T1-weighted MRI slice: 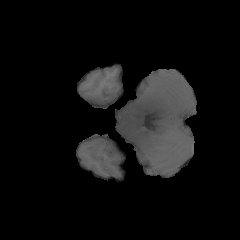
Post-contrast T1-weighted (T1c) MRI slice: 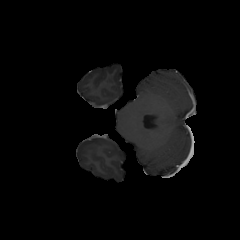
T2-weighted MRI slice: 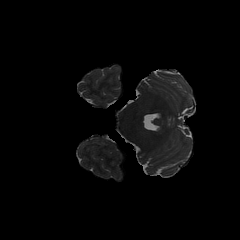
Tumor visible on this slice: no